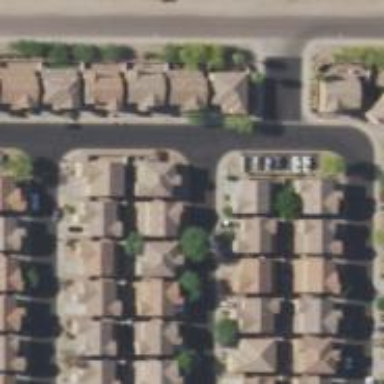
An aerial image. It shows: Residential road with sidewalk on the left side.